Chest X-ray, AP view. Patient: 58 years old, sex M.
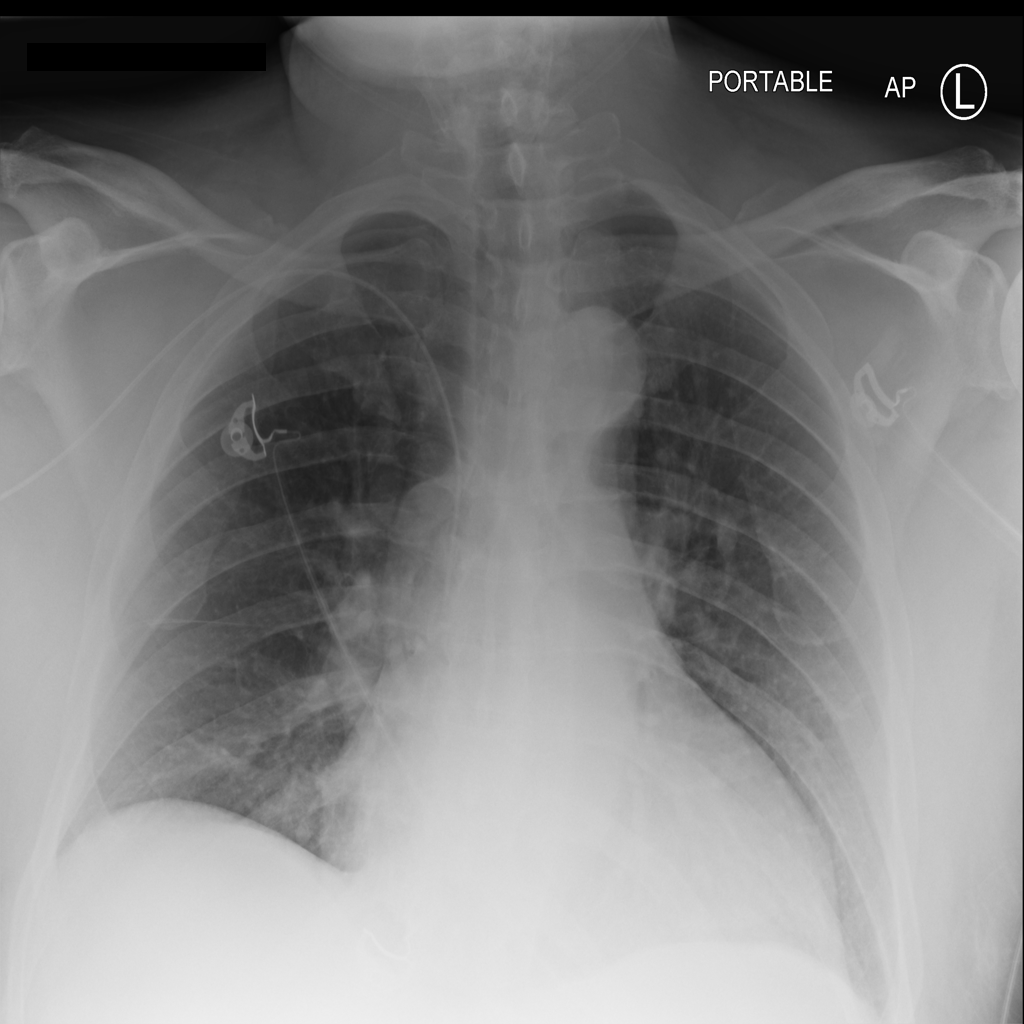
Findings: No Finding